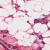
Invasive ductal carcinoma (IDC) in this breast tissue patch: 1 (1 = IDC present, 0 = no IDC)